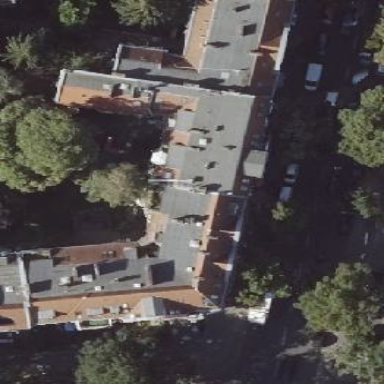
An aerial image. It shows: Unique apartment building with double saltbox roof shape.